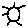
Label: sun